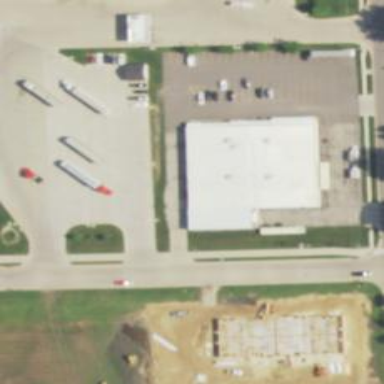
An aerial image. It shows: Commercial building housing variety store.